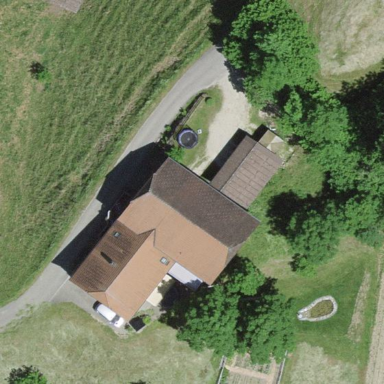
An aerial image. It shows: Farm building.